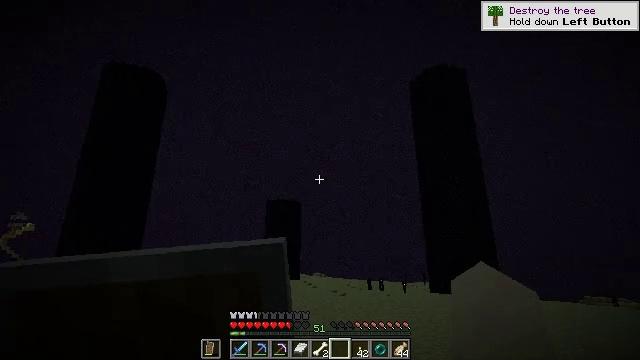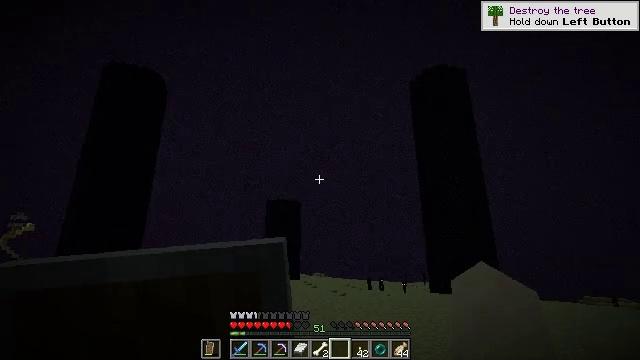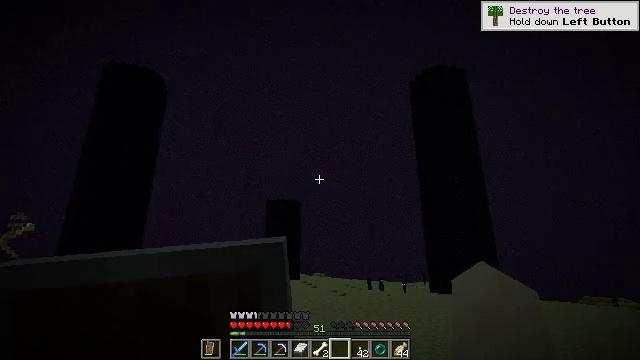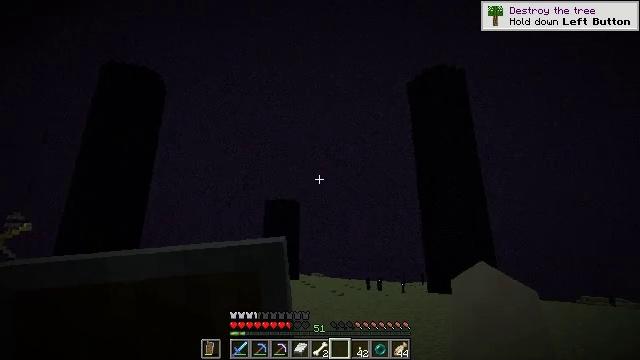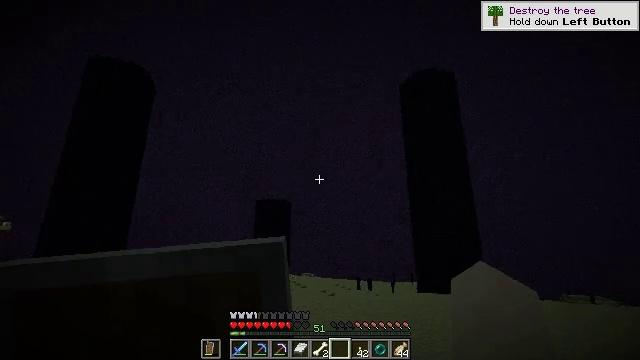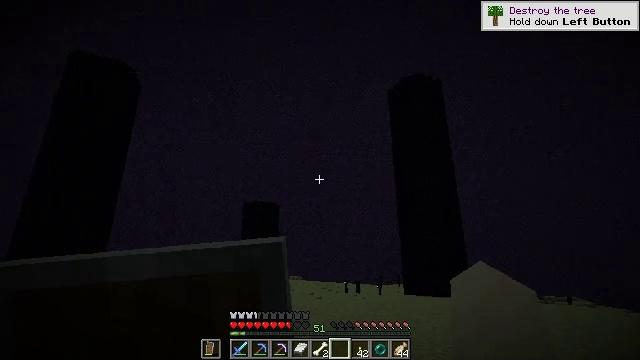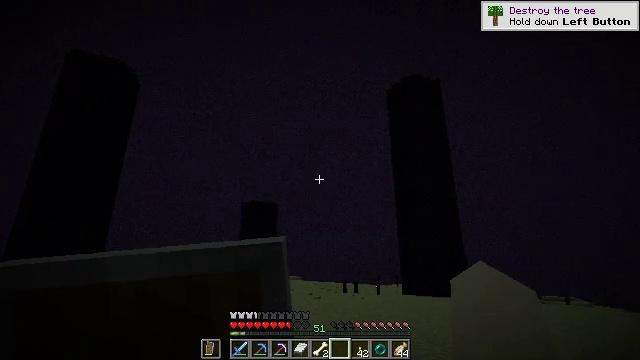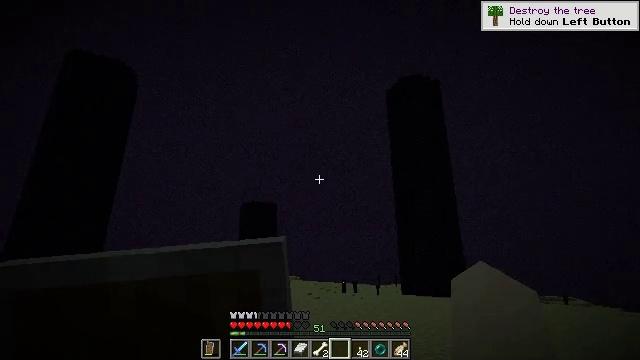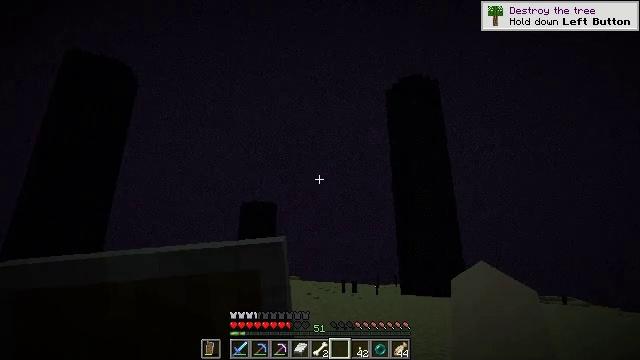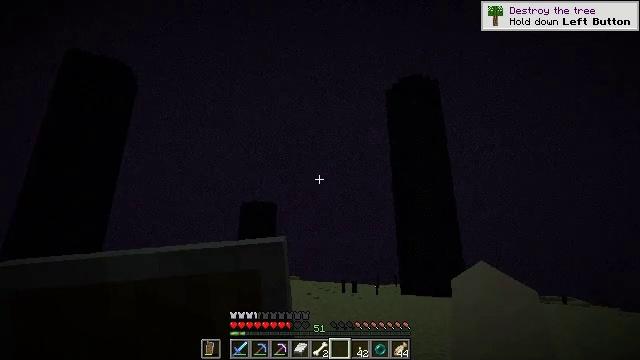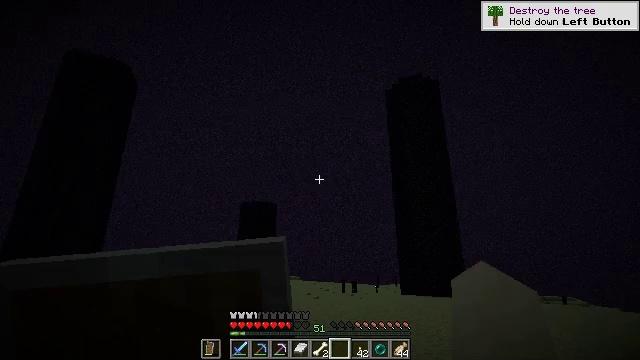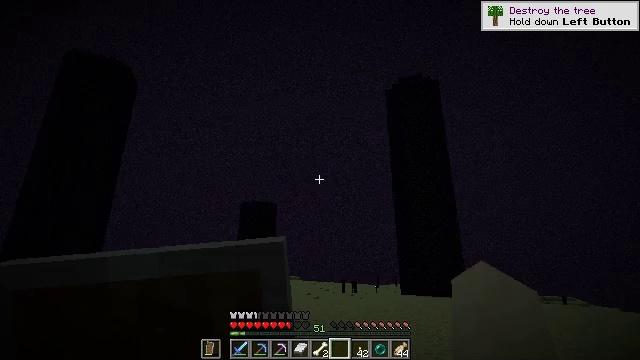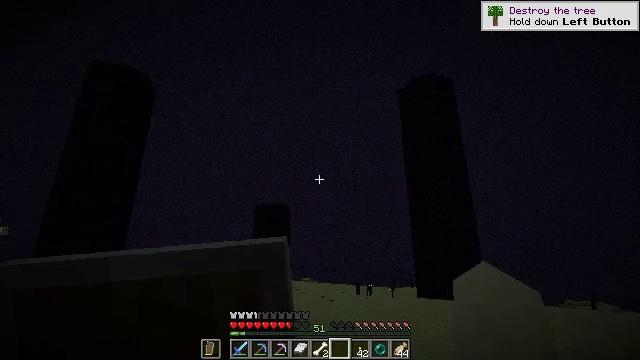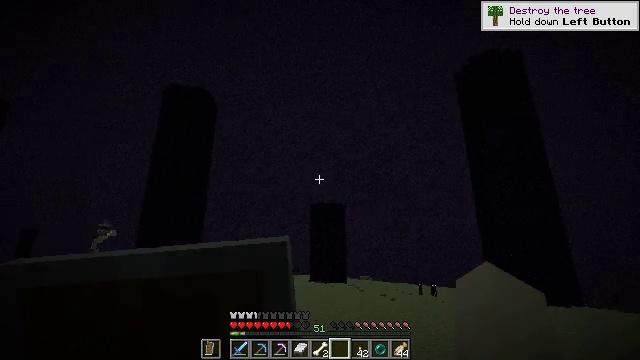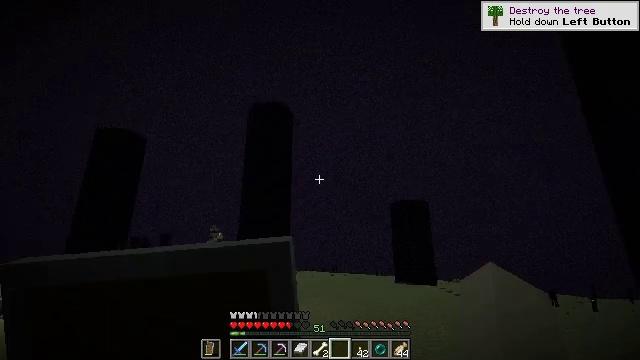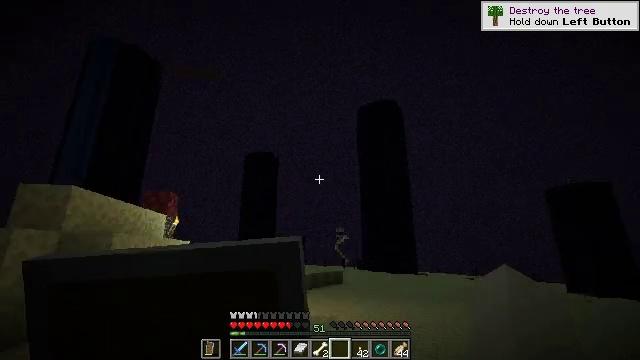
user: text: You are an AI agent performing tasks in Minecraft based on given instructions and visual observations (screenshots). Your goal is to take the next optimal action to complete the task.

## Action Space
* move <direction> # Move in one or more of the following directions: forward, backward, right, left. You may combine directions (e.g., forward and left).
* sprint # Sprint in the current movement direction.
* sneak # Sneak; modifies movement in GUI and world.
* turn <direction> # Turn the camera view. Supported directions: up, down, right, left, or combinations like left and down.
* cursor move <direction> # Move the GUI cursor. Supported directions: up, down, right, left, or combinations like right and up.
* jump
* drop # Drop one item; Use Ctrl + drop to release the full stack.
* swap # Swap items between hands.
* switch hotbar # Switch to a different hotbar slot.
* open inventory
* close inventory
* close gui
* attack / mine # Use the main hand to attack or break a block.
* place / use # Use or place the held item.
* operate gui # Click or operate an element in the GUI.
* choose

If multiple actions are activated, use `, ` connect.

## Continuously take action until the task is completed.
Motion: motion action
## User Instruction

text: Gather end stone bricks from a structure.
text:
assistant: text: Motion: no_op
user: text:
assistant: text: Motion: no_op
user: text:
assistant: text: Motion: no_op
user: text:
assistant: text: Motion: turn right
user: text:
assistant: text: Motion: turn right
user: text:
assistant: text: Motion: no_op
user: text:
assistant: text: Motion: no_op
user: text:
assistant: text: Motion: no_op
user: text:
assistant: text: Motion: no_op
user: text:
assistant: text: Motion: no_op
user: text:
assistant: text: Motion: no_op
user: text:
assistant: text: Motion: turn left
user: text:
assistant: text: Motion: turn left
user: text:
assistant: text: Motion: turn left
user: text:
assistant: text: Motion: turn left
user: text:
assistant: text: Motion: turn left
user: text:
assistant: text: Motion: turn left
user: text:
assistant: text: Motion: turn left and down
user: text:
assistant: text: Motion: turn left and down
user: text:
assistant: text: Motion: turn left
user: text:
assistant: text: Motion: turn left
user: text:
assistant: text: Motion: turn left and down
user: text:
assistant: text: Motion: turn left
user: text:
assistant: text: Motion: turn left
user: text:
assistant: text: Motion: turn left
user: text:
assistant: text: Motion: turn left
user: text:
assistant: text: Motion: turn left
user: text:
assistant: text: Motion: no_op
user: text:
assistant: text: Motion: no_op
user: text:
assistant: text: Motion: no_op